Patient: sex M, age 47
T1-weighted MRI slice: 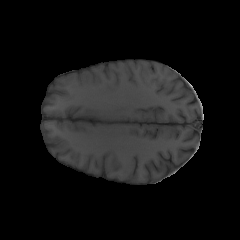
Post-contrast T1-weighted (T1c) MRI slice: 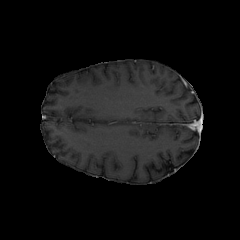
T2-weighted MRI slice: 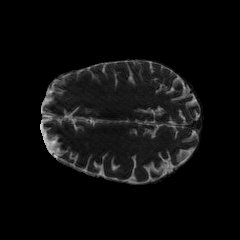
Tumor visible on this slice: no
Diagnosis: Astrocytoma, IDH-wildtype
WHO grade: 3